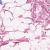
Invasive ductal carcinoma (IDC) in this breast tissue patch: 0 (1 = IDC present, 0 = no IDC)